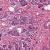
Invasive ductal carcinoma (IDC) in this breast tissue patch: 1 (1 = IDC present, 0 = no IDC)